Question: I've been looking at the examples, but I have not found a similar problem.
The problem is a little bit stupid, but very annoying. Before the animations starts, the content changes to the next tab's content. Then the animations starts, and the same content is shown. The animation works ok, the problem is that the content of the following tab is shown before the animation runs.
The custom tab is:
'''
<?xml version="1.0" encoding="utf-8"?>
<LinearLayout xmlns:android="http://schemas.android.com/apk/res/android"
android:id="@+id/tabsLayout"
android:layout_width="fill_parent"
android:layout_height="fill_parent"
android:gravity="center"
android:orientation="vertical"
android:background="#3be0d0" >
<TextView
android:id="@+id/tabsText"
android:layout_width="wrap_content"
android:layout_height="wrap_content"
android:drawableLeft="@drawable/ic_launcher"
android:gravity="center_vertical"
android:text="Title"
android:textSize="15dip" />
</LinearLayout>
'''
The content is LinearLayout with a TextView inside. I was wondering probably i'm forgotten to do override in a specific method by default on a view. Because my methods work fine without a custom tab (default -ugly- tabhost :x).
'''
<?xml version="1.0" encoding="utf-8"?>
<LinearLayout xmlns:android="http://schemas.android.com/apk/res/android"
android:id="@+id/content_linear_tab"
android:layout_width="match_parent"
android:layout_height="match_parent"
android:orientation="vertical" >
<TextView
android:id="@+id/content_text_tab"
android:layout_width="match_parent"
android:layout_height="match_parent"
android:text="HELLO" >
</TextView>
</LinearLayout>
'''
The text is different in every linear.
Android api 10.
Any idea ?
Screenshot:

PD: Sorry actually my English is not good yet.
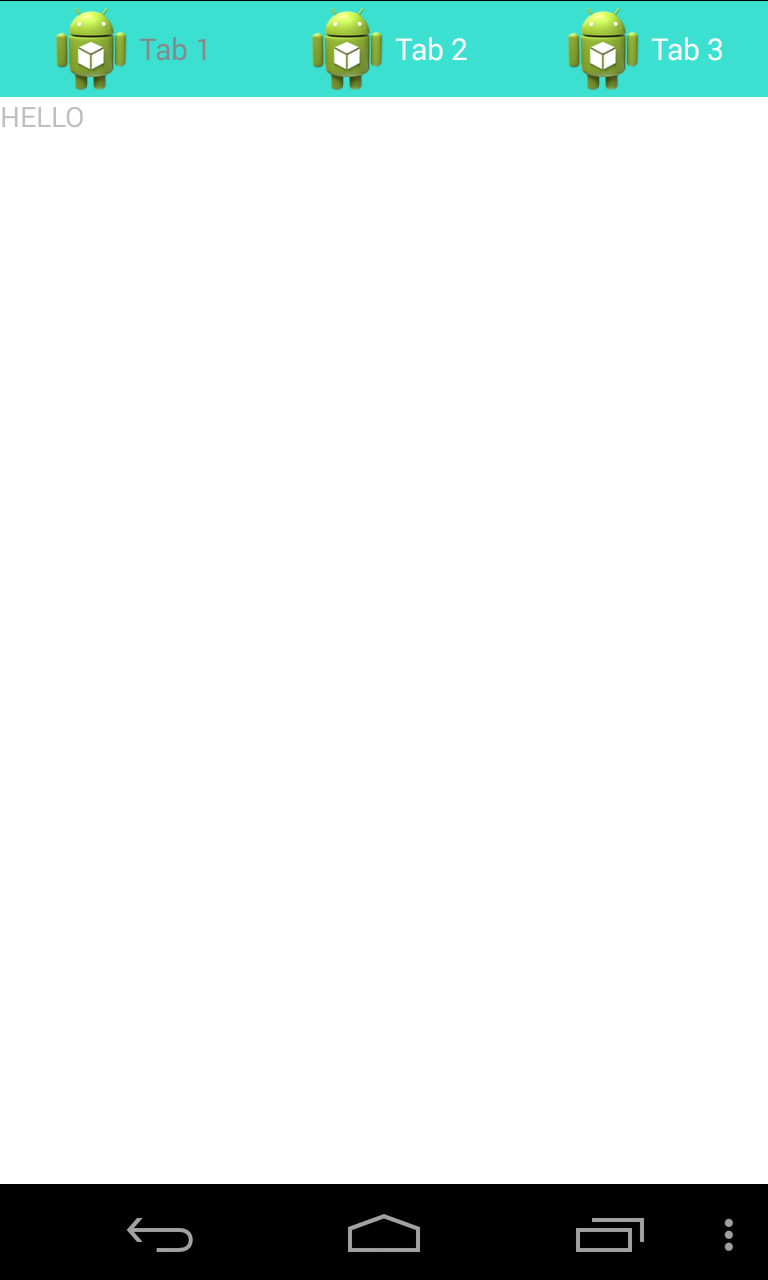
Answer: I found a solution, thanks to someone named "Daniel Kvist" who posted on his blog this code.
'''
/**
* A custom OnTabChangeListener that uses the TabHost its related to to fetch information about the current and previous
* tabs. It uses this information to perform some custom animations that slide the tabs in and out from left and right.
*
* @author Daniel Kvist
*
*/
public class AnimatedTabHostListener implements OnTabChangeListener
{
private static final int ANIMATION_TIME = 240;
private TabHost tabHost;
private View previousView;
private View currentView;
private GestureDetector gestureDetector;
private int currentTab;
/**
* Constructor that takes the TabHost as a parameter and sets previousView to the currentView at instantiation
*
* @param context
* @param tabHost
*/
public AnimatedTabHostListener(Context context, TabHost tabHost)
{
this.tabHost = tabHost;
this.previousView = tabHost.getCurrentView();
gestureDetector = new GestureDetector(context, new MyGestureDetector());
tabHost.setOnTouchListener(new OnTouchListener()
{
public boolean onTouch(View v, MotionEvent event)
{
if (gestureDetector.onTouchEvent(event))
{
return false;
}
else
{
return true;
}
}
});
}
/**
* When tabs change we fetch the current view that we are animating to and animate it and the previous view in the
* appropriate directions.
*/
@Override
public void onTabChanged(String tabId)
{
currentView = tabHost.getCurrentView();
if (tabHost.getCurrentTab() > currentTab)
{
previousView.setAnimation(outToLeftAnimation());
currentView.setAnimation(inFromRightAnimation());
}
else
{
previousView.setAnimation(outToRightAnimation());
currentView.setAnimation(inFromLeftAnimation());
}
previousView = currentView;
currentTab = tabHost.getCurrentTab();
}
/**
* Custom animation that animates in from right
*
* @return Animation the Animation object
*/
private Animation inFromRightAnimation()
{
Animation inFromRight = new TranslateAnimation(Animation.RELATIVE_TO_PARENT, 1.0f,
Animation.RELATIVE_TO_PARENT, 0.0f, Animation.RELATIVE_TO_PARENT, 0.0f, Animation.RELATIVE_TO_PARENT,
0.0f);
return setProperties(inFromRight);
}
/**
* Custom animation that animates out to the right
*
* @return Animation the Animation object
*/
private Animation outToRightAnimation()
{
Animation outToRight = new TranslateAnimation(Animation.RELATIVE_TO_PARENT, 0.0f, Animation.RELATIVE_TO_PARENT,
1.0f, Animation.RELATIVE_TO_PARENT, 0.0f, Animation.RELATIVE_TO_PARENT, 0.0f);
return setProperties(outToRight);
}
/**
* Custom animation that animates in from left
*
* @return Animation the Animation object
*/
private Animation inFromLeftAnimation()
{
Animation inFromLeft = new TranslateAnimation(Animation.RELATIVE_TO_PARENT, -1.0f,
Animation.RELATIVE_TO_PARENT, 0.0f, Animation.RELATIVE_TO_PARENT, 0.0f, Animation.RELATIVE_TO_PARENT,
0.0f);
return setProperties(inFromLeft);
}
/**
* Custom animation that animates out to the left
*
* @return Animation the Animation object
*/
private Animation outToLeftAnimation()
{
Animation outtoLeft = new TranslateAnimation(Animation.RELATIVE_TO_PARENT, 0.0f, Animation.RELATIVE_TO_PARENT,
-1.0f, Animation.RELATIVE_TO_PARENT, 0.0f, Animation.RELATIVE_TO_PARENT, 0.0f);
return setProperties(outtoLeft);
}
/**
* Helper method that sets some common properties
*
* @param animation
* the animation to give common properties
* @return the animation with common properties
*/
private Animation setProperties(Animation animation)
{
animation.setDuration(ANIMATION_TIME);
animation.setInterpolator(new AccelerateInterpolator());
return animation;
}
/**
* A gesture listener that listens for a left or right swipe and uses the swip gesture to navigate a TabHost that
* uses an AnimatedTabHost listener.
*
* @author Daniel Kvist
*
*/
class MyGestureDetector extends SimpleOnGestureListener
{
private static final int SWIPE_MIN_DISTANCE = 120;
private static final int SWIPE_MAX_OFF_PATH = 250;
private static final int SWIPE_THRESHOLD_VELOCITY = 200;
private int maxTabs;
/**
* An empty constructor that uses the tabhosts content view to decide how many tabs there are.
*/
public MyGestureDetector()
{
maxTabs = tabHost.getTabContentView().getChildCount();
}
/**
* Listens for the onFling event and performs some calculations between the touch down point and the touch up
* point. It then uses that information to calculate if the swipe was long enough. It also uses the swiping
* velocity to decide if it was a "true" swipe or just some random touching.
*/
@Override
public boolean onFling(MotionEvent event1, MotionEvent event2, float velocityX, float velocityY)
{
int newTab = 0;
if (Math.abs(event1.getY() - event2.getY()) <= SWIPE_MAX_OFF_PATH)
{
return false;
}
if (event1.getX() - event2.getX() >= SWIPE_MIN_DISTANCE && Math.abs(velocityX) <= SWIPE_THRESHOLD_VELOCITY)
{
// Swipe right to left
newTab = currentTab + 1;
}
else if (event2.getX() - event1.getX() >= SWIPE_MIN_DISTANCE
&& Math.abs(velocityX) <= SWIPE_THRESHOLD_VELOCITY)
{
// Swipe left to right
newTab = currentTab - 1;
}
if (newTab == 0 || newTab <= (maxTabs - 1))
{
return false;
}
tabHost.setCurrentTab(newTab);
return super.onFling(event1, event2, velocityX, velocityY);
}
}
}
'''
Is not about the problem of this post, btw. If you re looking to implement touch detection in your tabhost, implement this code. Before, add a new float attr (lastX).
'''
@Override
public boolean onTouchEvent(MotionEvent event) {
switch (event.getAction()) {
// when user first touches the screen to swap
case MotionEvent.ACTION_DOWN: {
lastX = event.getX();
break;
}
case MotionEvent.ACTION_UP: {
float currentX = event.getX();
// if left to right swipe on screen
if (lastX < currentX - 250) {
mTabHost.setCurrentTab(mTabHost.getCurrentTab() - 1);
}
// if right to left swipe on screen
if (lastX > currentX + 250) {
mTabHost.setCurrentTab(mTabHost.getCurrentTab() + 1);
}
break;
}
}
return false;
}
'''
That's all folks!